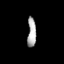
Tissue: prostate
Cell type: T cells
Senescence score: 0.7111
Nuclear area (px): 250
Mean DAPI intensity: 172.36